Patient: sex F, age 61
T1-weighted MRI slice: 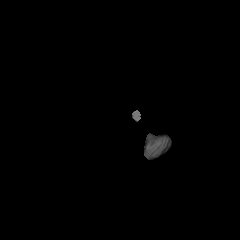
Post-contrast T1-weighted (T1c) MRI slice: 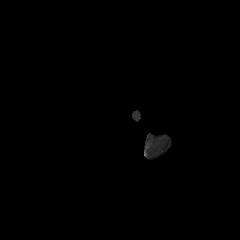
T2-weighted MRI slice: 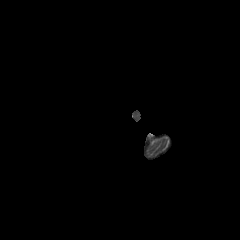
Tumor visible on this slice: no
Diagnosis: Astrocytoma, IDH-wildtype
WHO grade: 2